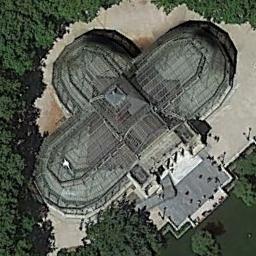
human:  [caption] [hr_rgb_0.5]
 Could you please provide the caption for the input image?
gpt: The cross-shaped palace is surrounded by a grove of trees .

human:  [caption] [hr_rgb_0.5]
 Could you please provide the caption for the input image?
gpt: The palace was built in a forest .

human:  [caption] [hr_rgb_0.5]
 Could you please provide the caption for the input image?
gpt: The palace is on the open place surrounded by trees .

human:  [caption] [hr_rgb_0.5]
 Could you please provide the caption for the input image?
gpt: Many trees of different sizes are beside the palace .

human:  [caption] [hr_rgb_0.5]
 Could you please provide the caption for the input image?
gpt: There are some green trees around the palace .